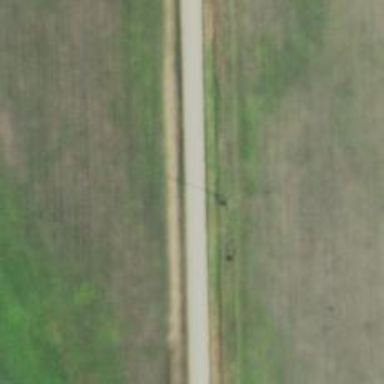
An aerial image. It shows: Power pole.